Question: I am porting my C Python extension to Python 3(.4.1) and Windows 7. I have the Windows 7.1 SDK (includes the VS 2010 tool chain) installed, and am getting linker error that appear to be incorrect. I have included the entire build process in the attached screenshot.
- -
Thanks!

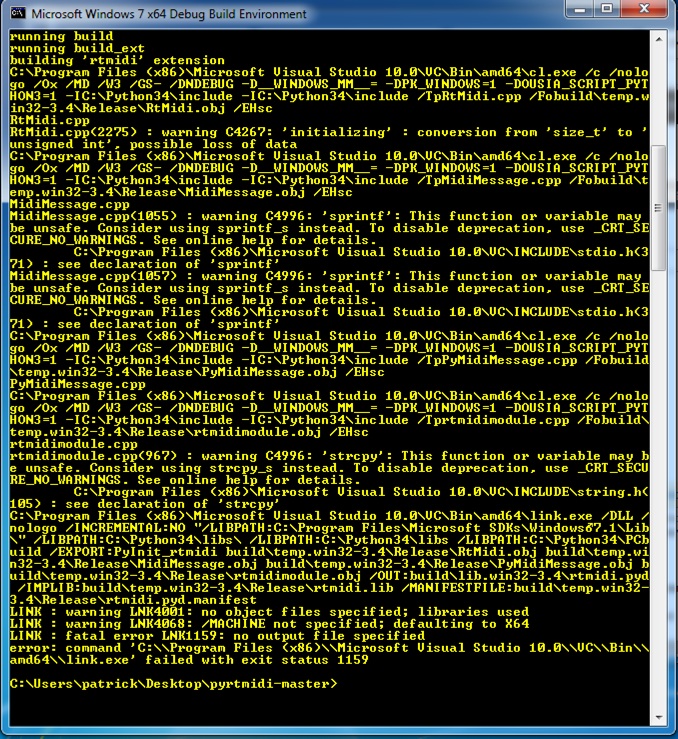
Answer: As suggested by Houssam, removing the trailing '' from the Windows SDK path fixed it.